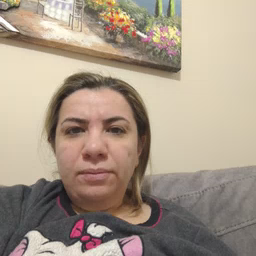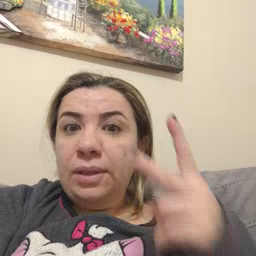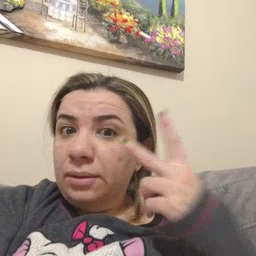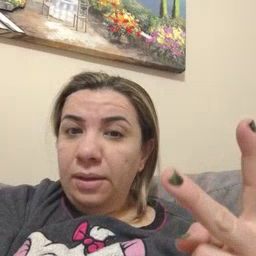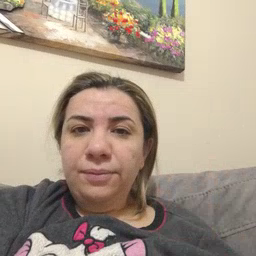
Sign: see